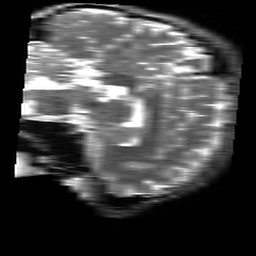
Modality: T2w
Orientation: sagittal
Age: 27
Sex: male
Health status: healthy
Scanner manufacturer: siemens
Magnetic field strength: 3 T
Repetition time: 4.01 s
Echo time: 0.116 s